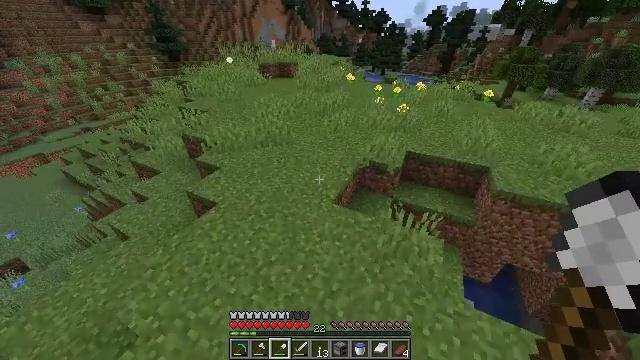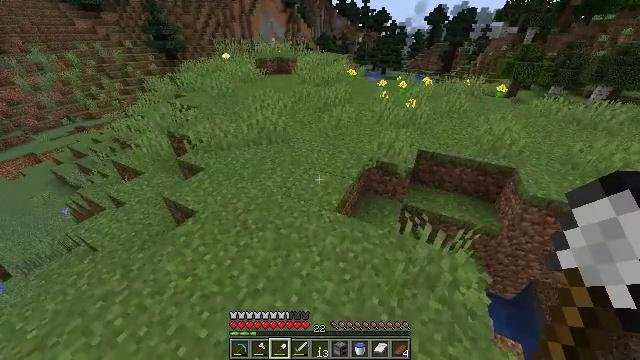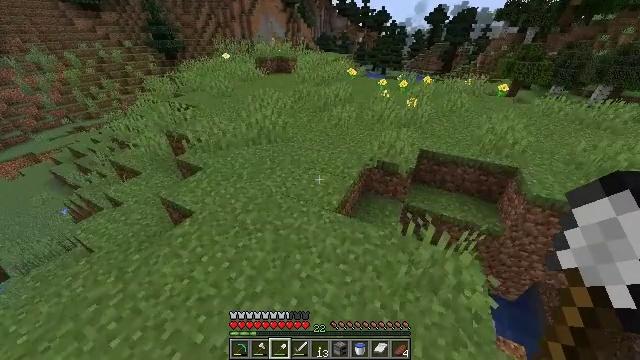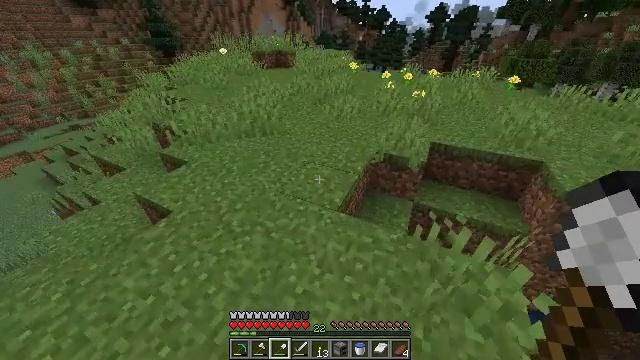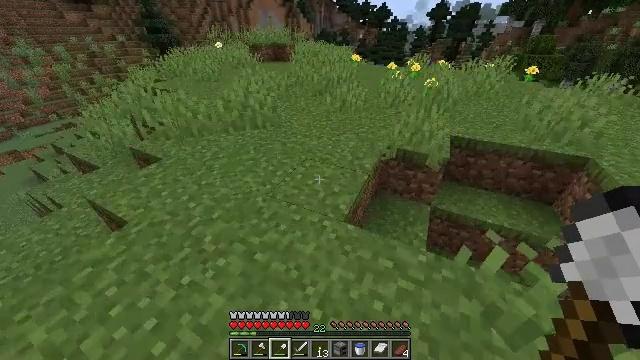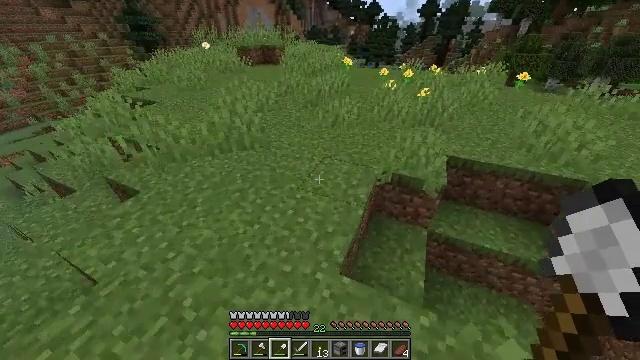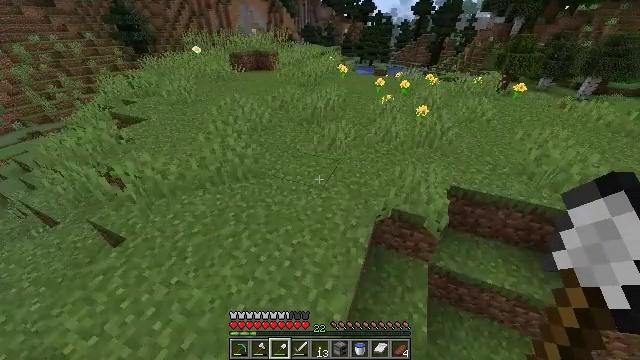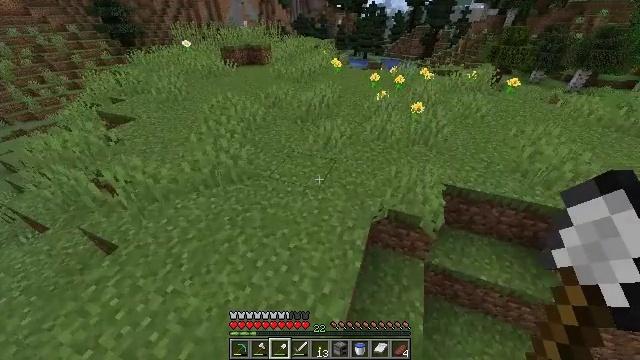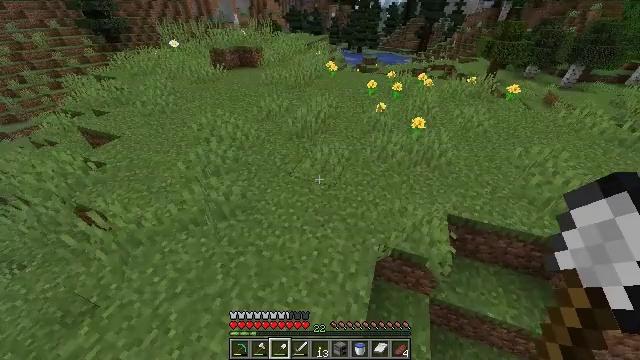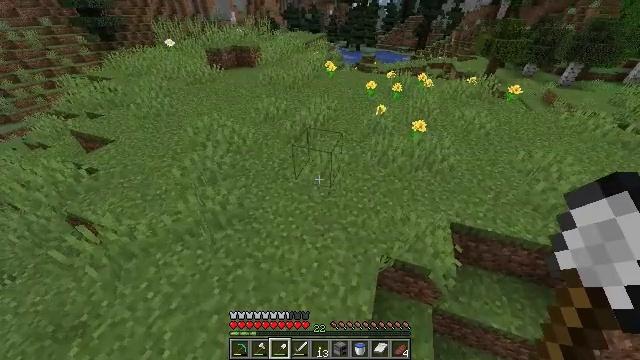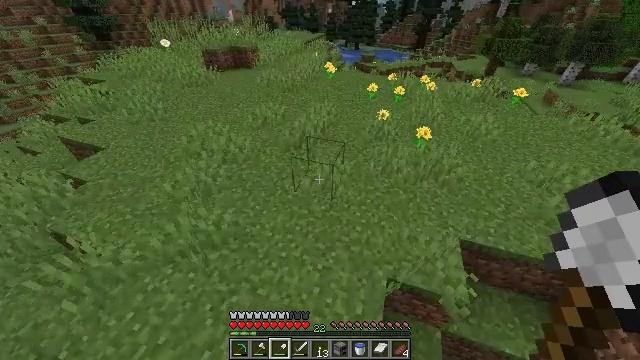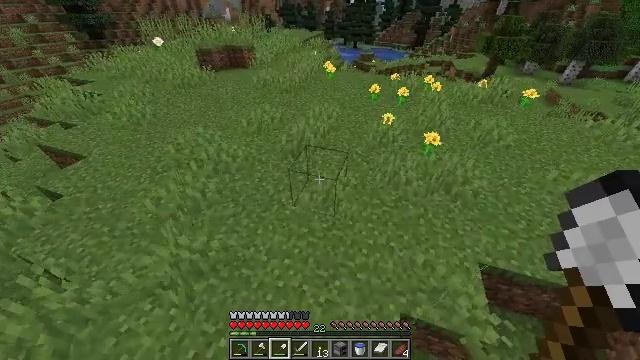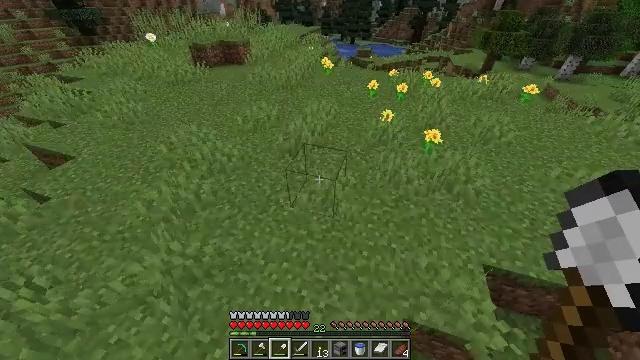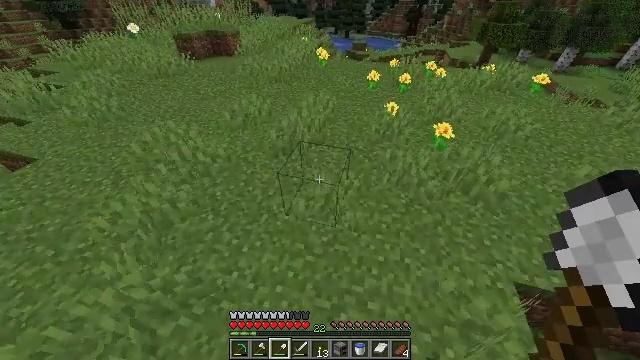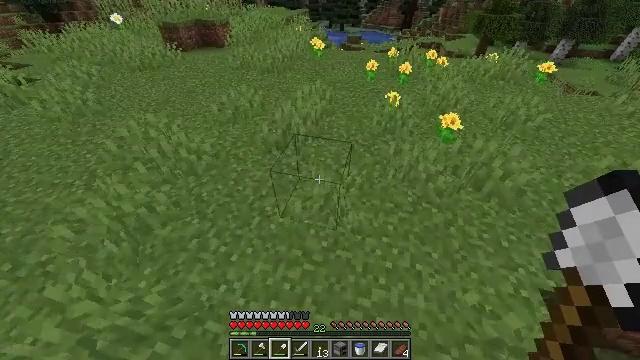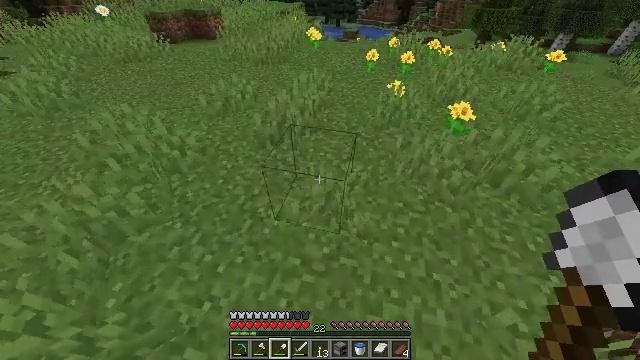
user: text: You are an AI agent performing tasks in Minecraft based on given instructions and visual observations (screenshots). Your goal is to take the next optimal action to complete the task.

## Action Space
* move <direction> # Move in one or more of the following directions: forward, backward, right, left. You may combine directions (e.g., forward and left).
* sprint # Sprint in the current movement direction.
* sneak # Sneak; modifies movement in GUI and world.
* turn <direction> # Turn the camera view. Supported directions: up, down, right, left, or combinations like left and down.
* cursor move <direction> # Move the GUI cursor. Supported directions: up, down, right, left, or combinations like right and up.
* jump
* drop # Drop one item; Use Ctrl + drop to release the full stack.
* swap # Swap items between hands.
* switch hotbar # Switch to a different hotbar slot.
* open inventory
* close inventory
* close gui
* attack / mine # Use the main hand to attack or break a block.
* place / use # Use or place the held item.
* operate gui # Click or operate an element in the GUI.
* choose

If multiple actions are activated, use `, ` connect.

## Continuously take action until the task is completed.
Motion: motion action
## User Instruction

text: Cut down the sugar cane stalks.
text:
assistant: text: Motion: move forward, sprint, jump
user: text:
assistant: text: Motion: move forward, sprint, jump
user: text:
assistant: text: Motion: move forward, sprint, jump
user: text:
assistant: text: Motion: move forward, sprint, jump
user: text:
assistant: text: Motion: move forward, sprint, turn right, jump
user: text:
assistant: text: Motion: move forward, sprint, turn right, jump
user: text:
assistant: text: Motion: move forward, sprint, turn right and down, jump
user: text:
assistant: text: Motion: move forward, sprint, turn right and down, jump
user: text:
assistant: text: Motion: move forward, sprint, jump
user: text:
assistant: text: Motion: move forward, sprint, jump
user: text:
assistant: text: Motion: move forward, sprint, jump
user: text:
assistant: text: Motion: move forward, sprint, jump
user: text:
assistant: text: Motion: move forward, sprint, turn right and down, jump
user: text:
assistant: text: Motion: move forward, sprint, turn right and down, jump
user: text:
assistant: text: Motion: move forward, sprint, jump
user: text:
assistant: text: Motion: move forward, sprint, jump
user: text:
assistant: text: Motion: move forward, sprint, turn right, jump
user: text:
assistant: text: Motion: move forward, sprint, turn right, jump
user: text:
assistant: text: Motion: move forward, sprint, turn right, jump
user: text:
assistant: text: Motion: move forward, sprint, jump
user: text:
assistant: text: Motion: move forward, sprint, jump
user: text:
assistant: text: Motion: move forward, sprint, jump
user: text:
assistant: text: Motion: move forward, sprint, jump
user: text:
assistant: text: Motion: move forward, sprint, jump
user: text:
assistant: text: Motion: move forward, sprint, jump
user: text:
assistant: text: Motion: move forward, sprint, jump
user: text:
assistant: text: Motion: move forward, sprint, jump
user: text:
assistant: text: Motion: move forward, sprint, jump
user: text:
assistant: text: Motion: move forward, sprint, jump
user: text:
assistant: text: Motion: move forward and move left, sprint, jump